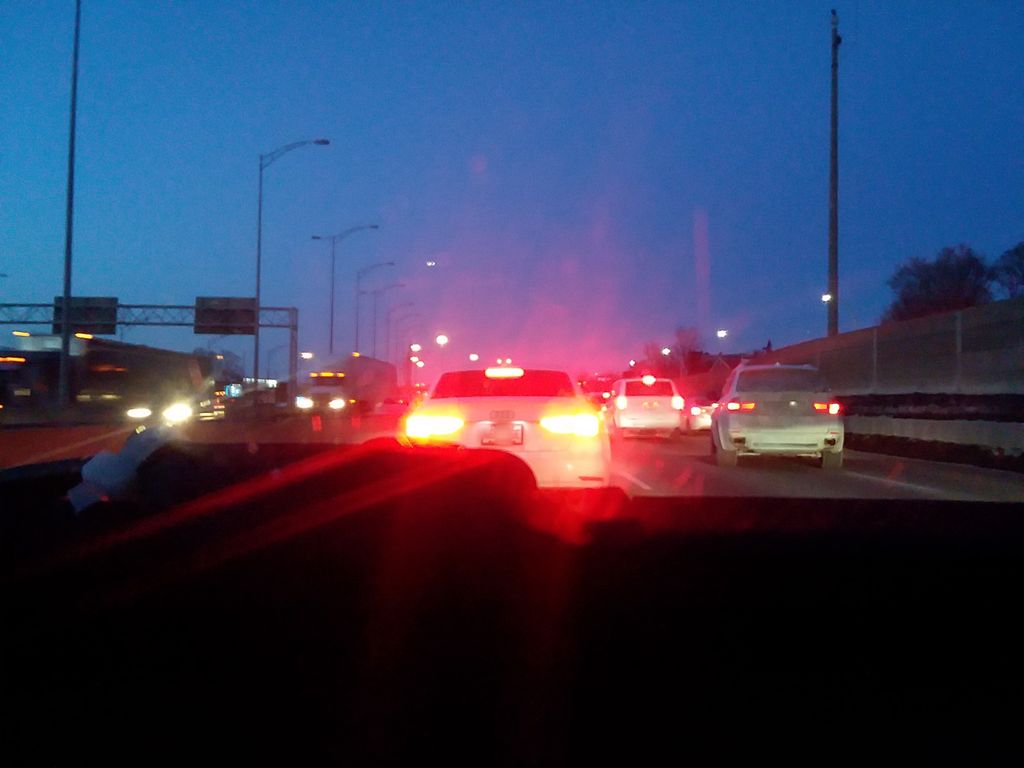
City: montreal